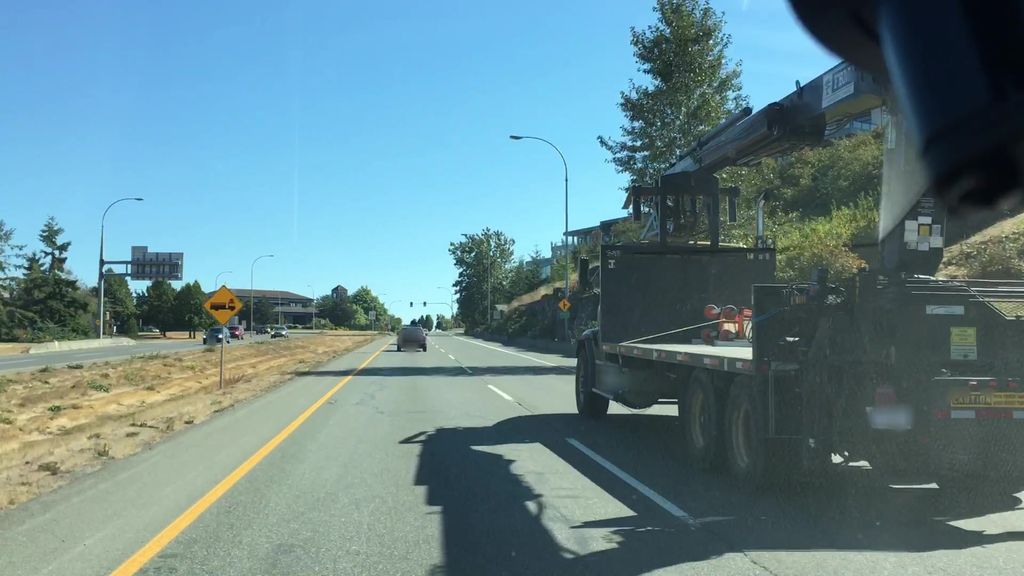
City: victoria